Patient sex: M
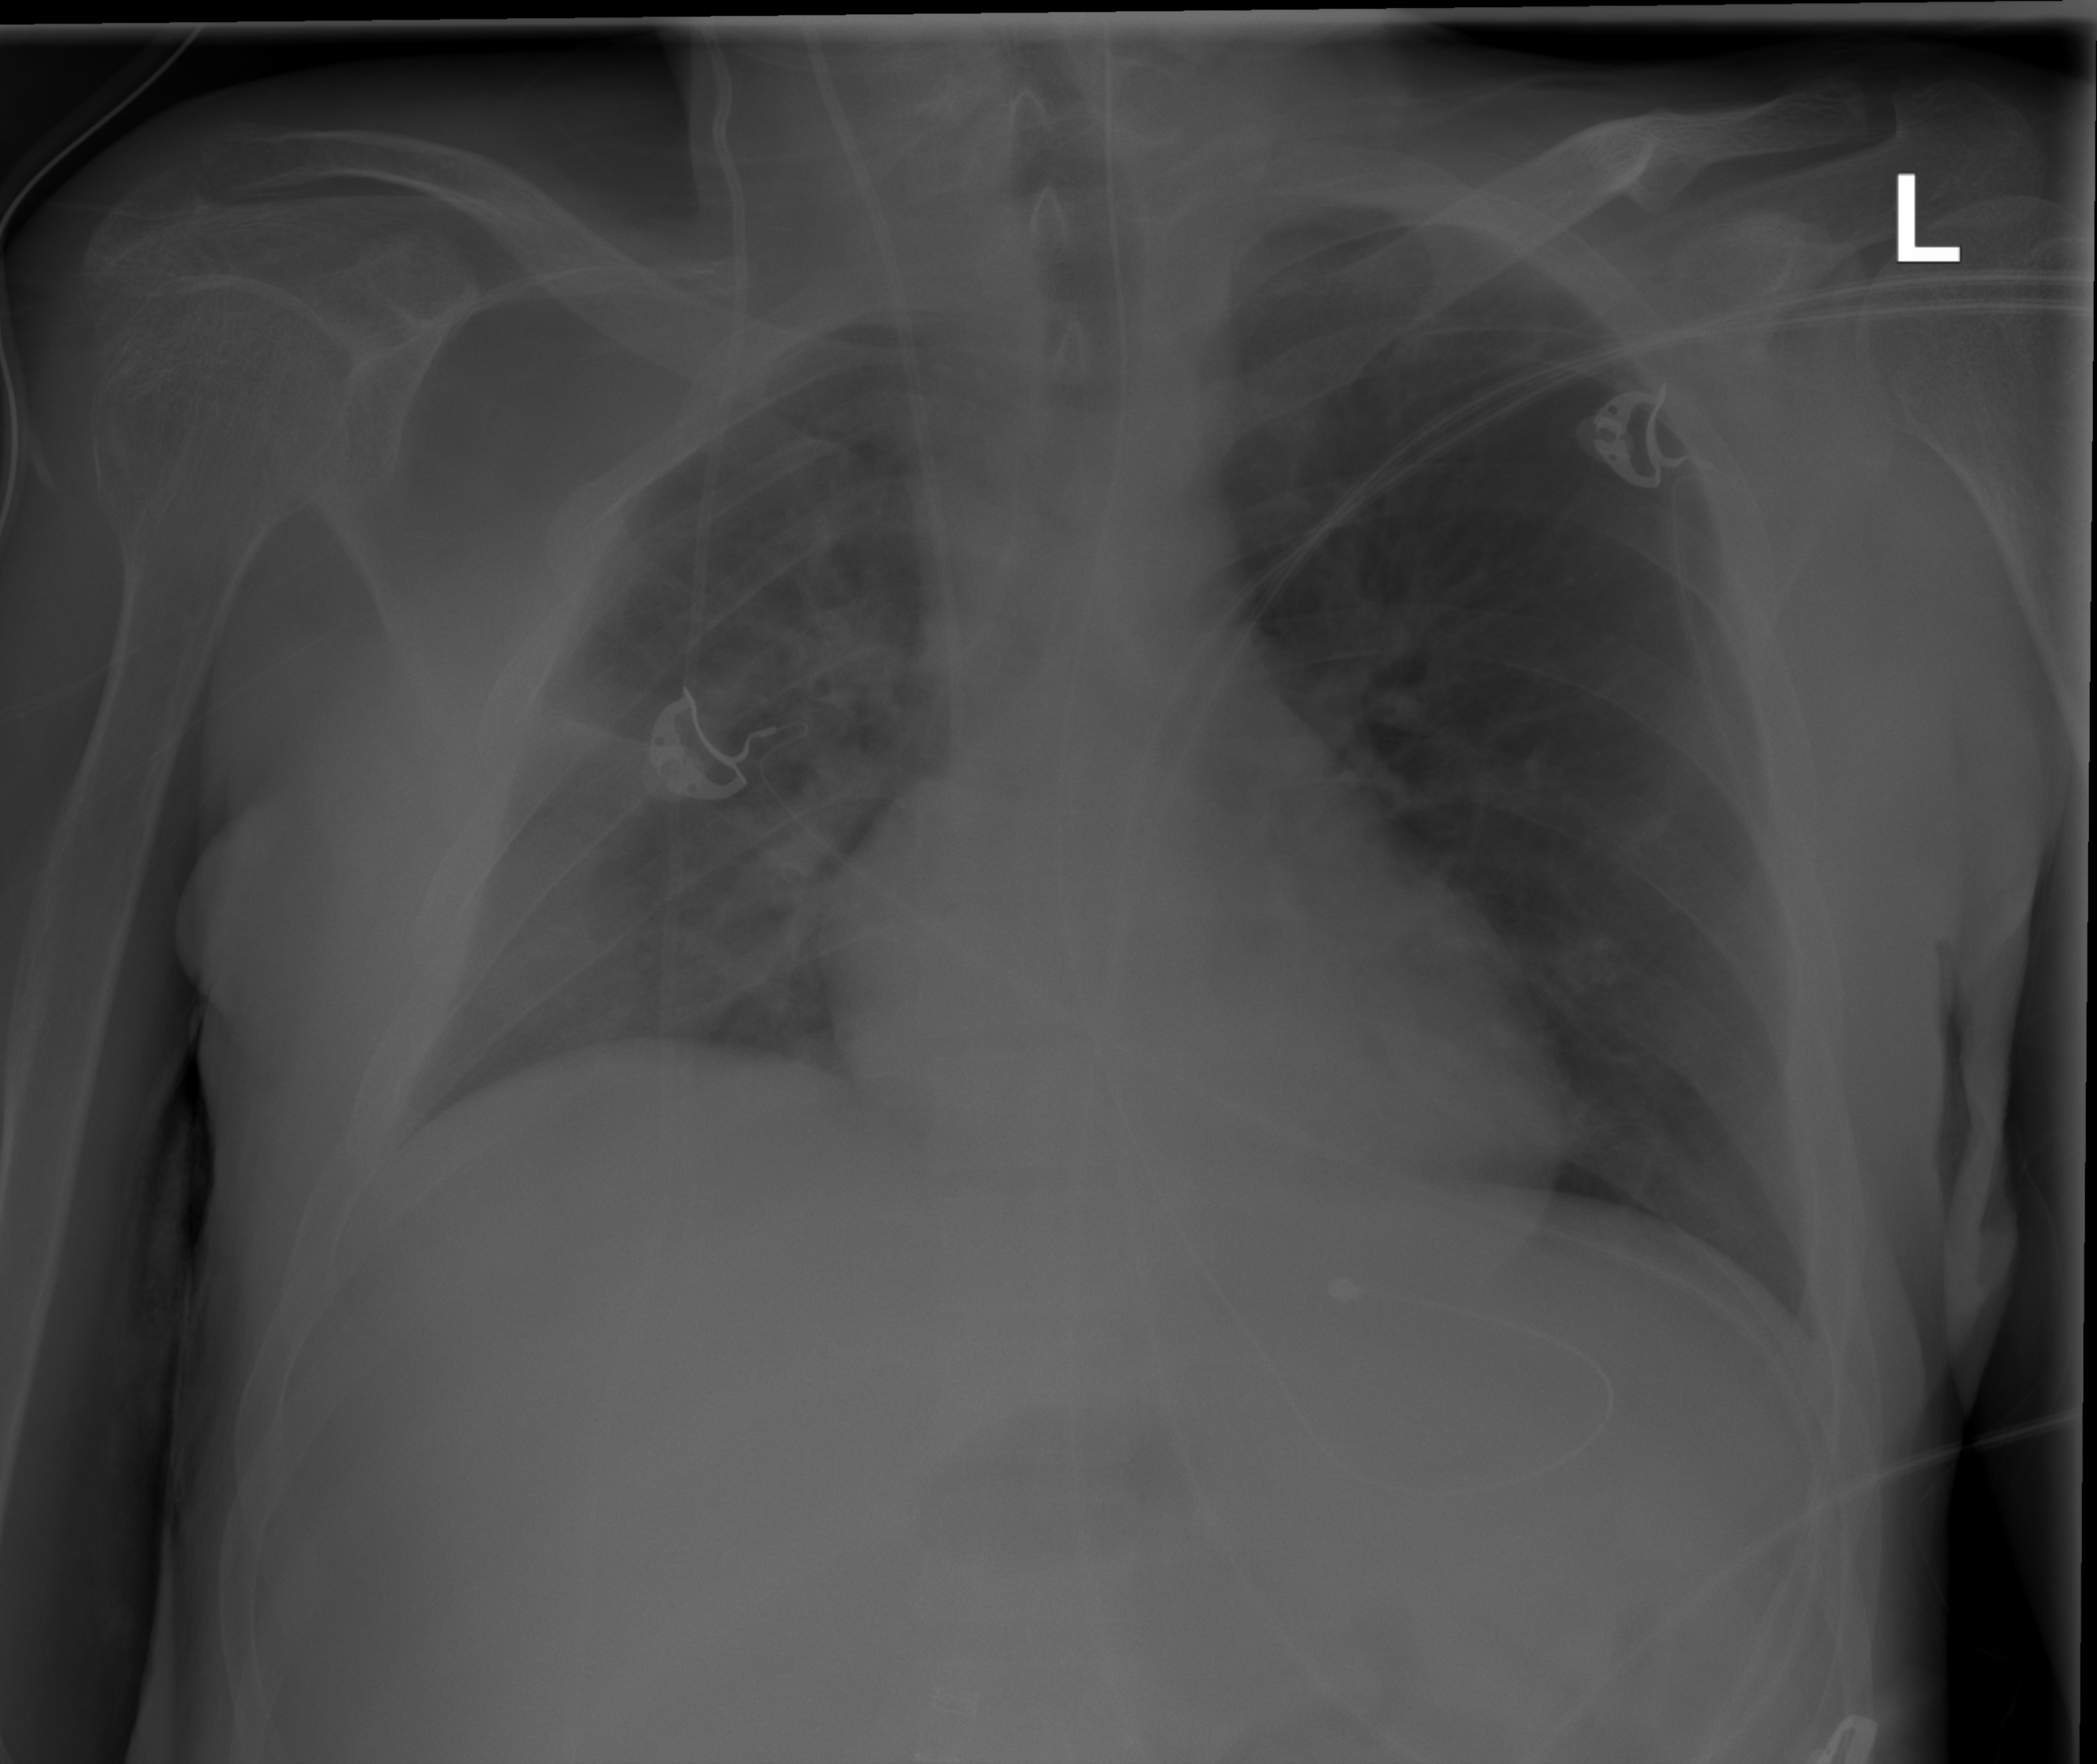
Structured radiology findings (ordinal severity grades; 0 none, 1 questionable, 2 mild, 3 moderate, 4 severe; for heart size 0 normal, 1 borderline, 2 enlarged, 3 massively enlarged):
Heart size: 1
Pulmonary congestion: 2
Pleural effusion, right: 0
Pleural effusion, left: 0
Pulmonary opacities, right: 2
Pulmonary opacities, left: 0
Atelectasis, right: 2
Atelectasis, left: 2